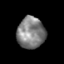
Tissue: skin
Cell type: Epithelial cells
Senescence score: 0.2711
Nuclear area (px): 854
Mean DAPI intensity: 129.413